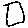
Label: square